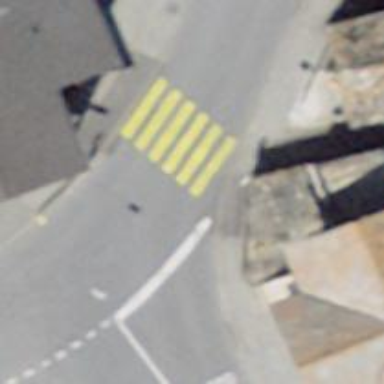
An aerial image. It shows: Marked crossing on the road.